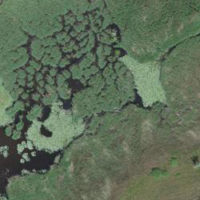
EUNIS habitat code: 16
Species observed at this site:
Tachybaptus ruficollis
Phylloscopus trochilus
Acrocephalus arundinaceus
Sylvia borin
Aegithalos caudatus
Circus aeruginosus
Luscinia megarhynchos
Ardea purpurea
Dryobates minor
Locustella naevia
Cuculus canorus
Milvus migrans
Locustella luscinioides
Panurus biarmicus
Oriolus oriolus
Saxicola rubicola
Picus viridis